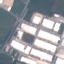
Land use / land cover class: Industrial